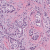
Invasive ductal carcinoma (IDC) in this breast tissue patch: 1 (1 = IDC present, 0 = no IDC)